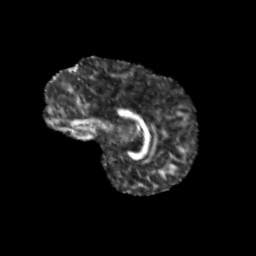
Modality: FA
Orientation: sagittal
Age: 12
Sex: female
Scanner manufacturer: siemens
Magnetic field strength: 3 T
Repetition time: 3.8 s
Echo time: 0.07 s